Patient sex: M
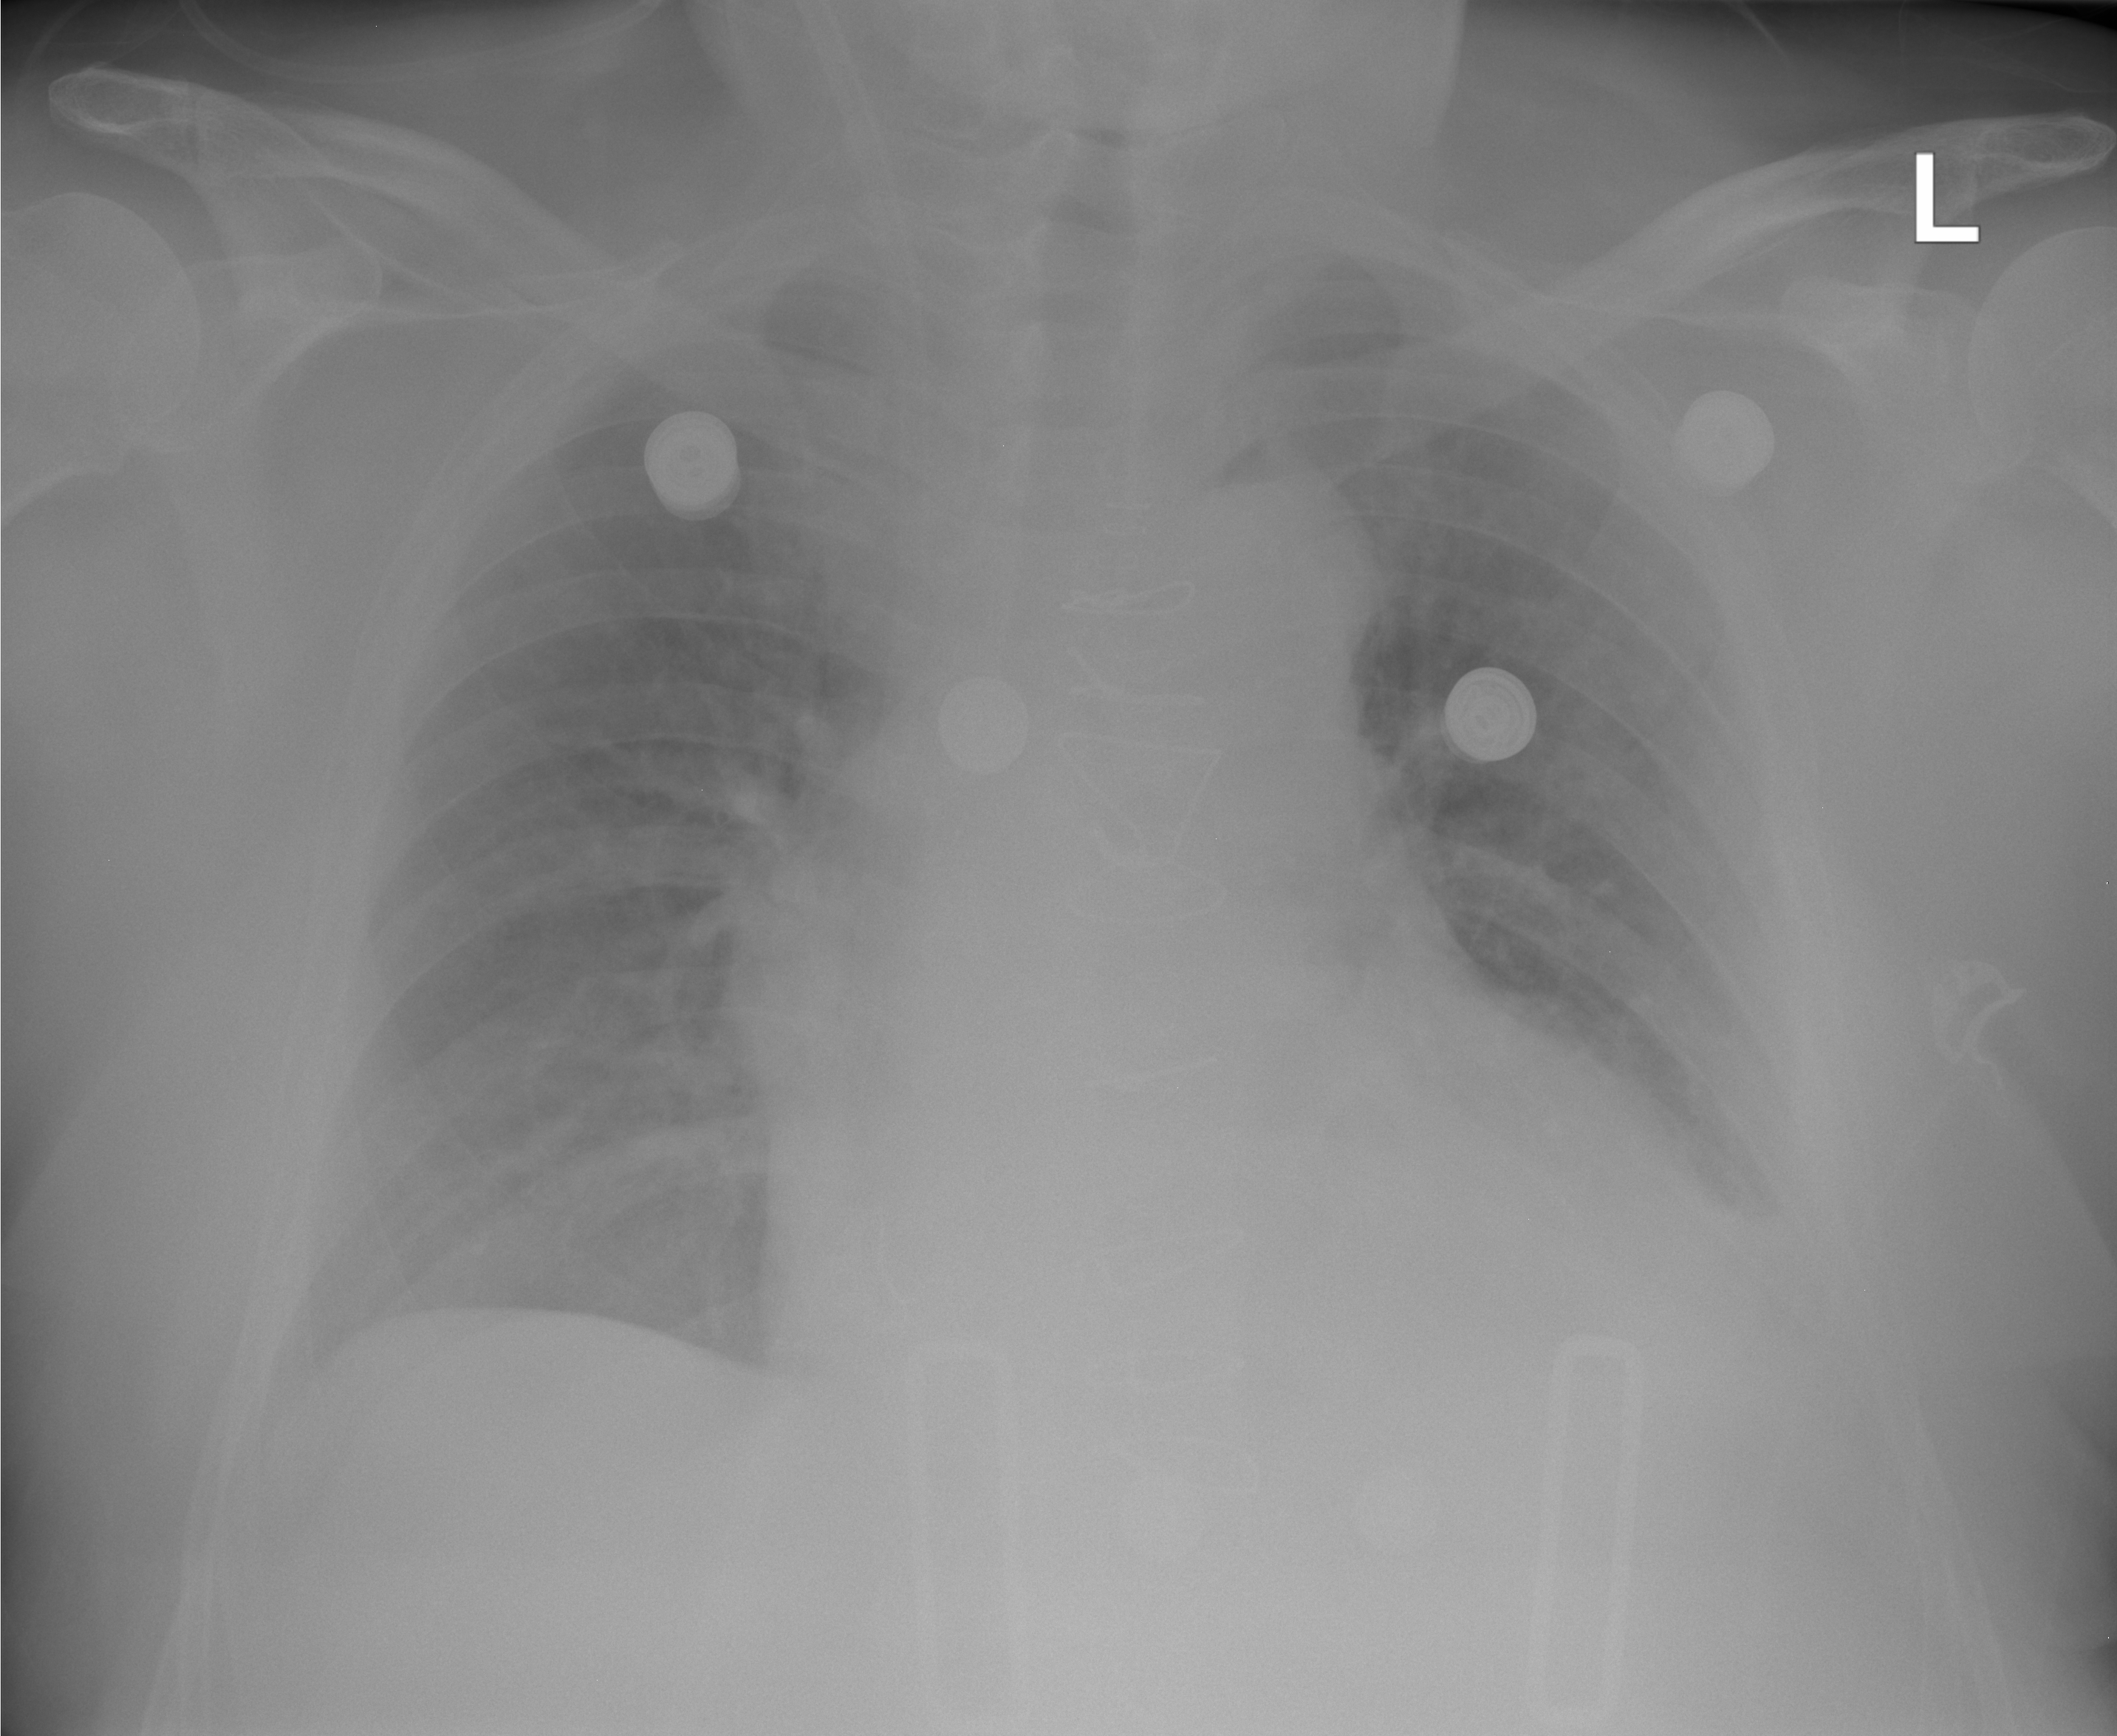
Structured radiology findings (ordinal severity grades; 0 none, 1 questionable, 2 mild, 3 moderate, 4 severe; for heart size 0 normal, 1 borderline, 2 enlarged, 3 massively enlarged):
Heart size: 2
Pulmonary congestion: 2
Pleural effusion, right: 0
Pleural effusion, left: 2
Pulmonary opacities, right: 0
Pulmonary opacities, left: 0
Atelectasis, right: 0
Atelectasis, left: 2